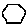
Label: hexagon